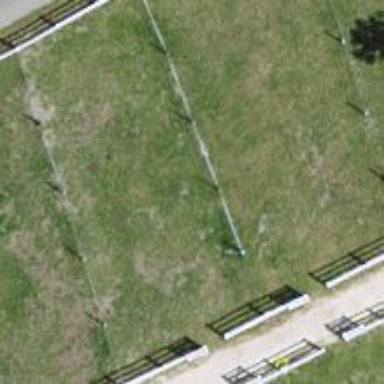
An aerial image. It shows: Equestrian pitch for leisure land sports.